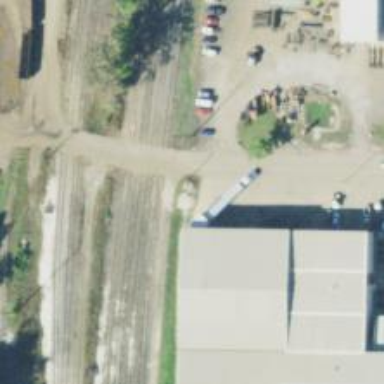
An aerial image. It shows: Railway siding with rails.